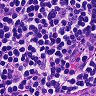
Metastatic tissue present: no